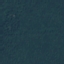
Land use / land cover class: Forest